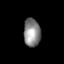
Tissue: skin
Cell type: Fibroblasts
Senescence score: 0.7548
Nuclear area (px): 463
Mean DAPI intensity: 137.05